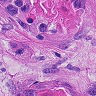
Metastatic tissue present: yes